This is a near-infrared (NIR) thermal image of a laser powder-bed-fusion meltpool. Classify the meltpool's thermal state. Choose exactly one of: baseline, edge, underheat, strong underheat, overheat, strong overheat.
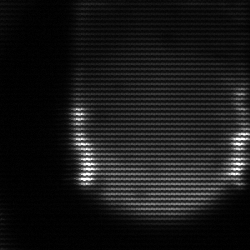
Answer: edge